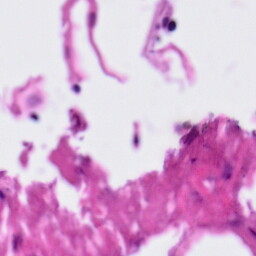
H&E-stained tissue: Tonsil